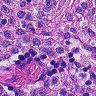
Metastatic tissue present: no